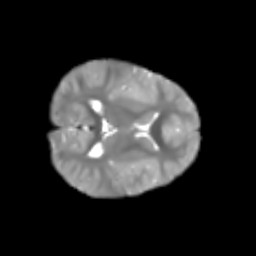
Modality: T2w
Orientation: axial
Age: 6
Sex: male
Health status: healthy